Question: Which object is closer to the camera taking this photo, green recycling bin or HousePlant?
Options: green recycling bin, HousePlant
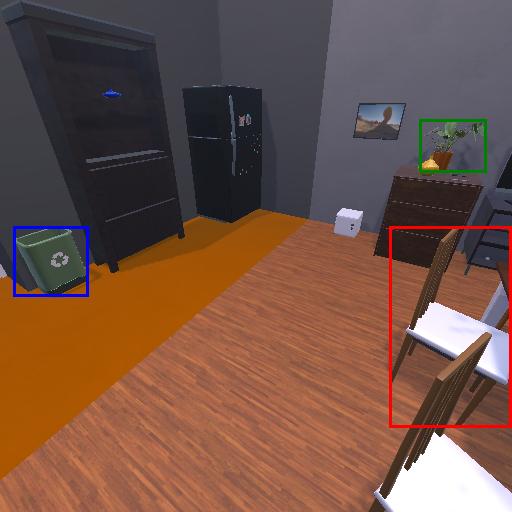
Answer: green recycling bin